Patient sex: F
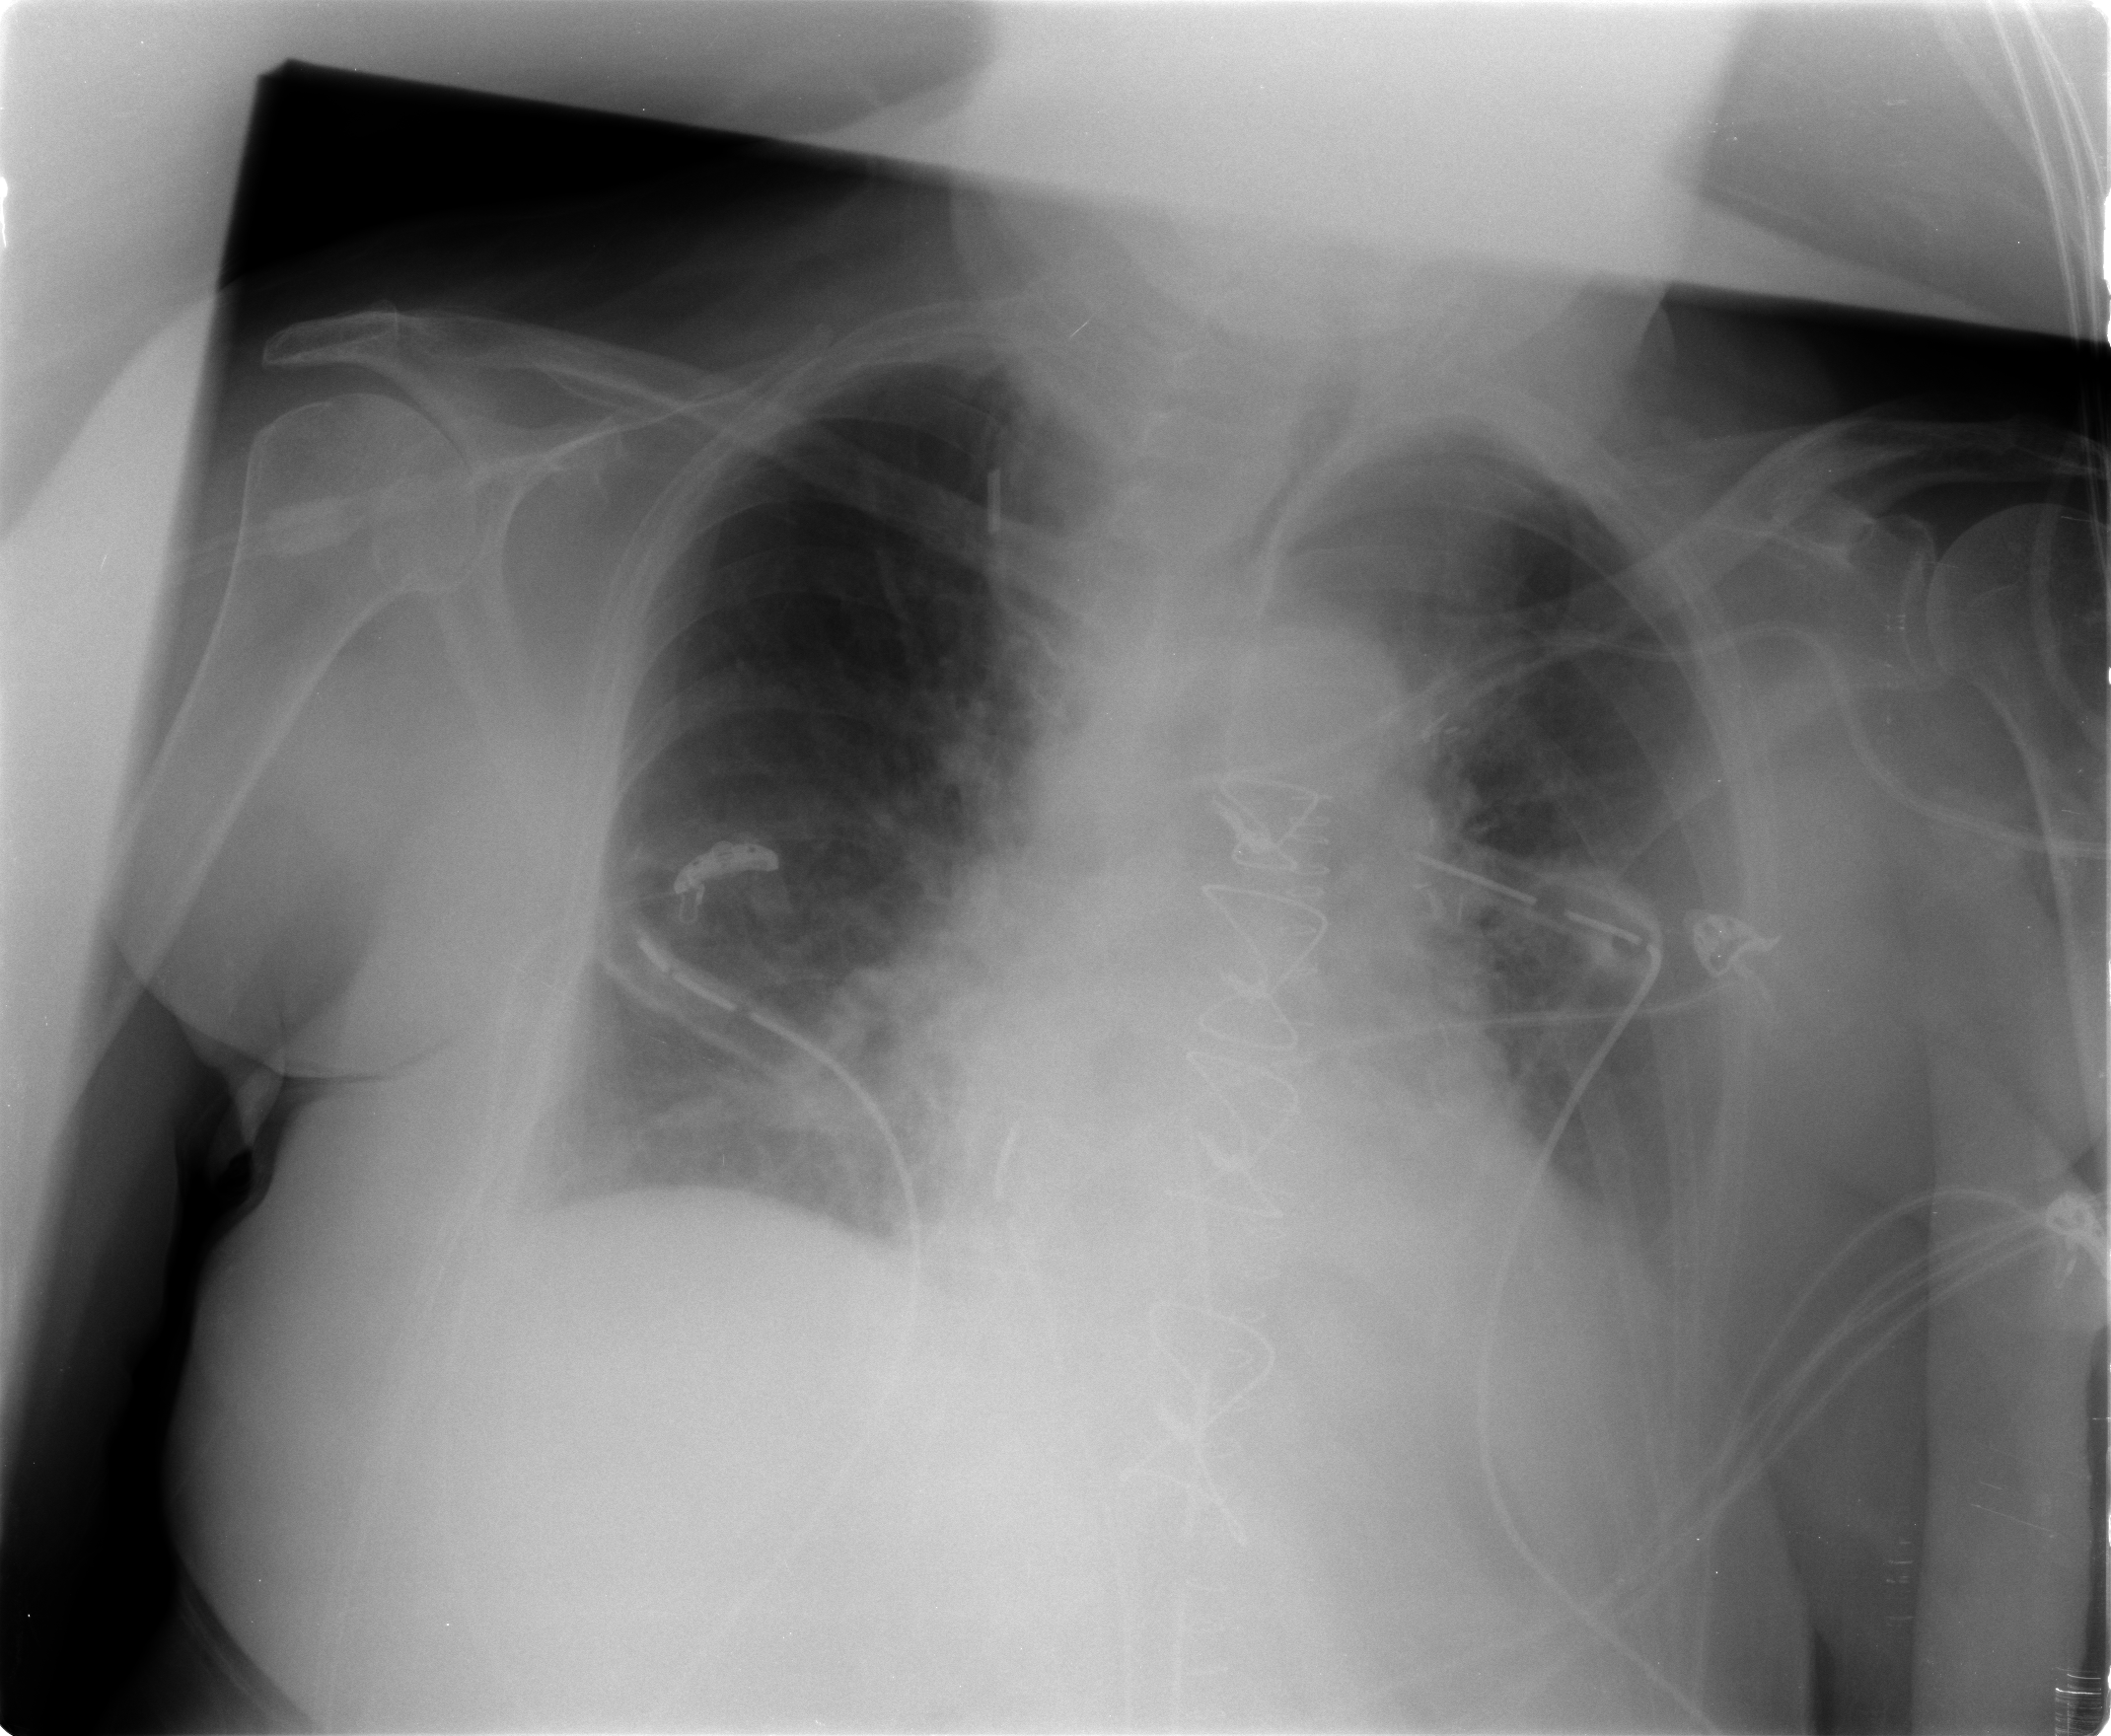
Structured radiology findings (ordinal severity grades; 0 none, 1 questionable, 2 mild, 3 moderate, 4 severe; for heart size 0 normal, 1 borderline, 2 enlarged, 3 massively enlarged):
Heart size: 0
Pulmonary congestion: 1
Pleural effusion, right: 1
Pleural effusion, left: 1
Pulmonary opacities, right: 1
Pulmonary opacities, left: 0
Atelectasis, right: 2
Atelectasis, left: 1